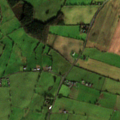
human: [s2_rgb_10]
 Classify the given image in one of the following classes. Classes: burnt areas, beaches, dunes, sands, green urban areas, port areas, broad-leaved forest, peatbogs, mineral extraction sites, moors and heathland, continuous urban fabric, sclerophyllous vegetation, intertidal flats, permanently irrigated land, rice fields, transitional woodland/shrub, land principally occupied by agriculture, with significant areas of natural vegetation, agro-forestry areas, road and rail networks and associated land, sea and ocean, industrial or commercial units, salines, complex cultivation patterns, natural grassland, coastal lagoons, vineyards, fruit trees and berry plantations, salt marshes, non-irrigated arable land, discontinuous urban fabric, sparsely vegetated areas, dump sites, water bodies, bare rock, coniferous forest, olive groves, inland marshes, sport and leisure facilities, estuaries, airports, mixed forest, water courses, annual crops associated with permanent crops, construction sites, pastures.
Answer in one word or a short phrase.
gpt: pastures, complex cultivation patterns, coniferous forest